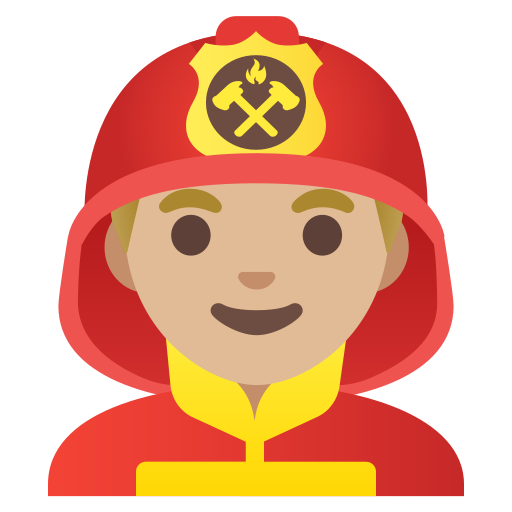
Emoji: 👨🏼‍🚒